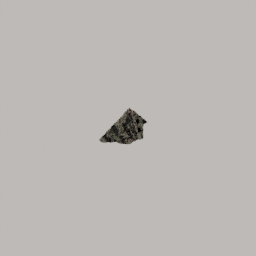
Label: architecture